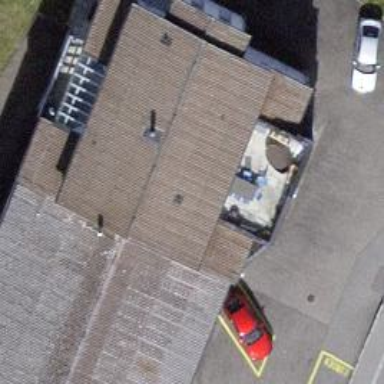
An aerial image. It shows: Car shop.